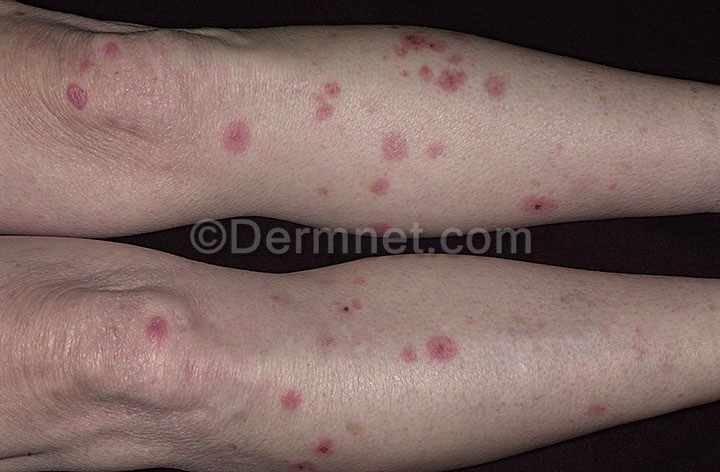
Disease: Vasculitis Photos